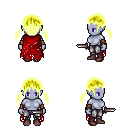
a pixel art fantasy rpg character, female body template, dark elf, purple skin, red tattered cape, metal pants, gold twin-tailed hairstyle, cloth bracers, maroon shoes, dagger, four views (front, back, left, right), 2x2 character sprite sheet, small pixel art, hard edges, no anti-aliasing